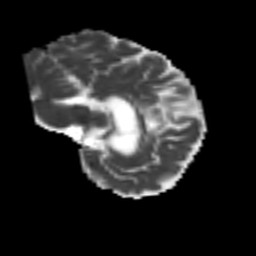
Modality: MD
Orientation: sagittal
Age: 48
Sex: male
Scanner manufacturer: siemens
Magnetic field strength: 3 T
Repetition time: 4.999 s
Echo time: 0.07946 s